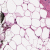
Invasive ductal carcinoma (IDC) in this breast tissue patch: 0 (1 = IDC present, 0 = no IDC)